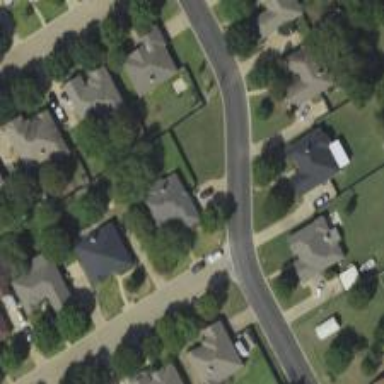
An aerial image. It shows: Residential road.